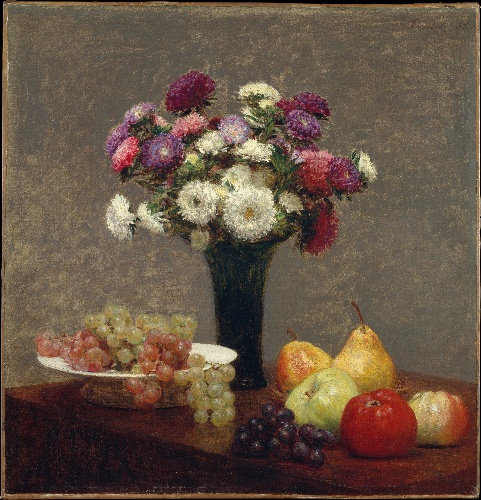
Title: Asters and Fruit on a Table
Artist: Henri Fantin-Latour
Artist bio: French, Grenoble 1836–1904 Buré
Date: 1868
Object type: Painting
Classification: Paintings
Medium: Oil on canvas
Dimensions: 22 3/8 x 21 5/8 in. (56.8 x 54.9 cm)
Department: European Paintings
Credit line: The Walter H. and Leonore Annenberg Collection, Gift of Walter H. and Leonore Annenberg, 2001, Bequest of Walter H. Annenberg, 2002
Accession year: 2001
Repository: Metropolitan Museum of Art, New York, NY
Tags: Grapes|Flowers|Apples|Pears|Still Life